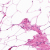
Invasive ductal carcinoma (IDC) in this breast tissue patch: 0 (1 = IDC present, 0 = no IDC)